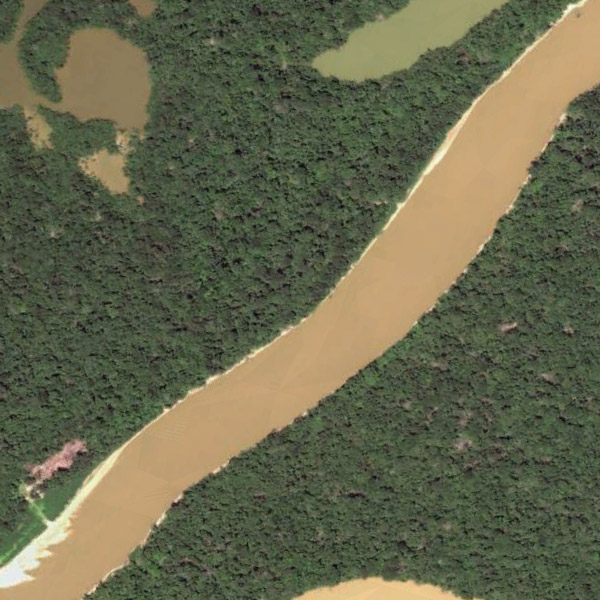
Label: River